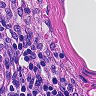
Metastatic tissue present: yes